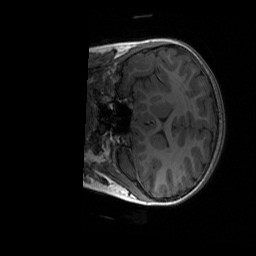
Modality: T1w
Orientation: coronal
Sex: female
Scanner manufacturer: siemens
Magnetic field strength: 3 T
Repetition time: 1.9 s
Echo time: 0.00243 s